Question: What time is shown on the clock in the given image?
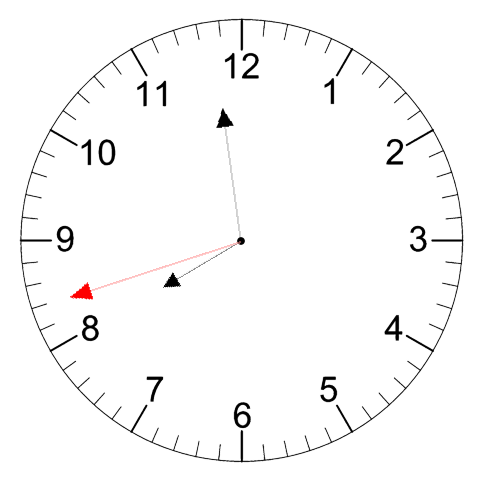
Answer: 07:58:42